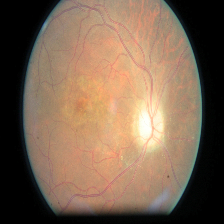
Diabetic retinopathy grade: Moderate